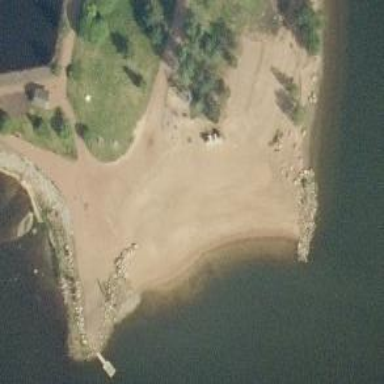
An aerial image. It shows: Sandy beach perfect for swimming.